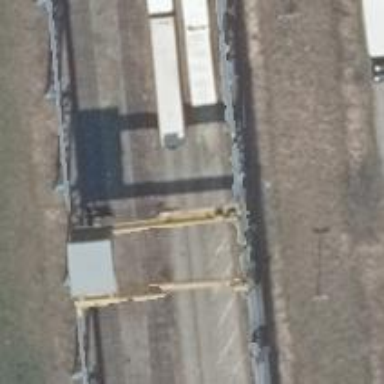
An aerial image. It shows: Railway yard.